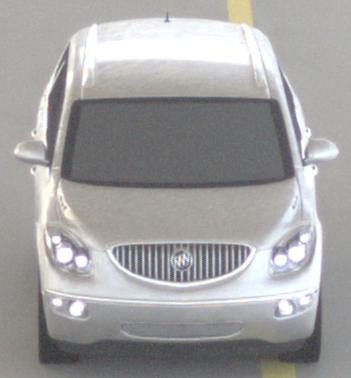
Make: Buick
Model: Enclave
Detailed model: GMT967
Model produced from: 2007
Model produced until: 2017
Doors: 5
Color: white
Road condition: dry road
Daytime: morning or afternoon
Contrast: low contrast